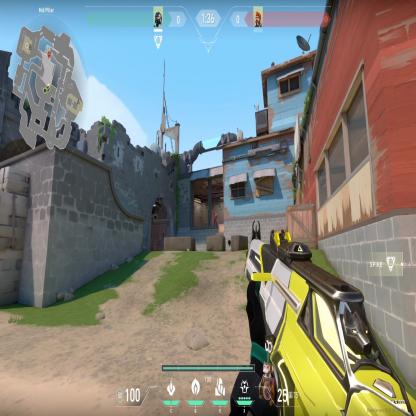
Label: enemy